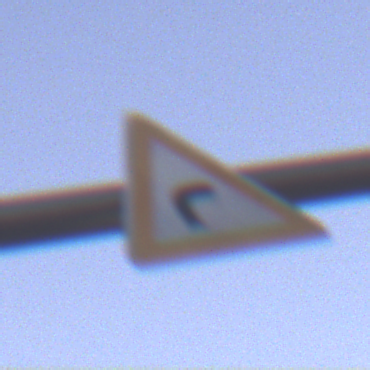
Verkehrszeichen: KurveRechts
Umgebung: Outdoor, Nature
Tageszeit: Dusk
Wetter: Clear
Licht: Natural
Jahreszeit: NotSpecified
Kontrast: LowContrast